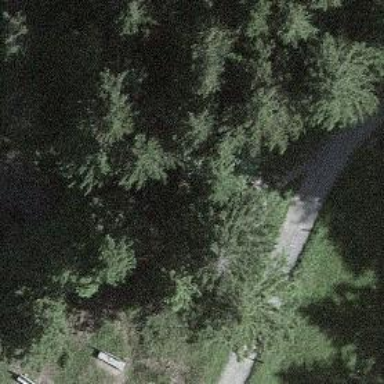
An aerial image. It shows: Bench.